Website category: sports
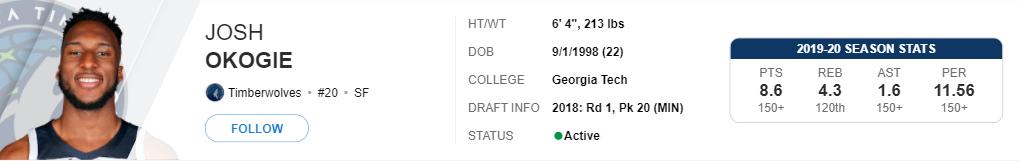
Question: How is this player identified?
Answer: Josh Okogie

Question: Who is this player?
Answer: Josh Okogie

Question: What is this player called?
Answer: Josh Okogie

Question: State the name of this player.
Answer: Josh Okogie

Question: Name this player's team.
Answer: Timberwolves

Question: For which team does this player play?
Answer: Timberwolves

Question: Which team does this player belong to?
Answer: Timberwolves

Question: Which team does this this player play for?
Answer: Timberwolves

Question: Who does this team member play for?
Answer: Timberwolves

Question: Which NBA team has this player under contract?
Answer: Timberwolves

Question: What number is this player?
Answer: #20

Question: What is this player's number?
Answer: #20

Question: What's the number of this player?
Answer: #20

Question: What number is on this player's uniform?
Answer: #20

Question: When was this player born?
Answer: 9/1/1998

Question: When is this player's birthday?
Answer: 9/1/1998

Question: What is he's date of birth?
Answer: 9/1/1998

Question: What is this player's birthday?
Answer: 9/1/1998

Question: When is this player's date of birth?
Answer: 9/1/1998

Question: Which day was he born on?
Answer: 9/1/1998

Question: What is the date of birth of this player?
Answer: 9/1/1998

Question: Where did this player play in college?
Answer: Georgia Tech

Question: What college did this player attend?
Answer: Georgia Tech

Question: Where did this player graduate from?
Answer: Georgia Tech

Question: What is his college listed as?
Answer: Georgia Tech

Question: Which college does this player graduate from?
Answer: Georgia Tech

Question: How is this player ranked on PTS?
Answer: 8.6

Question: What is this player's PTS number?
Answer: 8.6

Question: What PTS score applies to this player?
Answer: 8.6

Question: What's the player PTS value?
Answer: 8.6

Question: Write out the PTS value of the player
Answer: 8.6

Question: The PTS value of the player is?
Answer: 8.6

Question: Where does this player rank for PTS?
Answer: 150+

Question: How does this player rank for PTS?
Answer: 150+

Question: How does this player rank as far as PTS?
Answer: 150+

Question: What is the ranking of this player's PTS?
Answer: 150+

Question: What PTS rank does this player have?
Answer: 150+

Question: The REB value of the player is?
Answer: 4.3

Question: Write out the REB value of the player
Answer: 4.3

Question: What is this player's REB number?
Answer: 4.3

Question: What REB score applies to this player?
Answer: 4.3

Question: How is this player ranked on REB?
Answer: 4.3

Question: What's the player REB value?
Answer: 4.3

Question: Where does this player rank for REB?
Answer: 120th

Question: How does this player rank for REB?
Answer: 120th

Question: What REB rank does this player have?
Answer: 120th

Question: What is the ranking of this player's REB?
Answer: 120th

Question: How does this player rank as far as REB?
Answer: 120th

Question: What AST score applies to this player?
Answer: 1.6

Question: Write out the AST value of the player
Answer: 1.6

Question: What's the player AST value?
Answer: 1.6

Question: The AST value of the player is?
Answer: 1.6

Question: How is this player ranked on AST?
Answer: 1.6

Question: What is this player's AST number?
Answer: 1.6

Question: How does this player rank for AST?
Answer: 150+

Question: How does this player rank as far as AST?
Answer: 150+

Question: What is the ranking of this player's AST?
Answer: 150+

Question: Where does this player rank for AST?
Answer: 150+

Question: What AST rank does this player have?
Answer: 150+

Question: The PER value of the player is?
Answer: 11.56

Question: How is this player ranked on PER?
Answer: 11.56

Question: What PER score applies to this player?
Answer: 11.56

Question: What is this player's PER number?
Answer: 11.56

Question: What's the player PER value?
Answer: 11.56